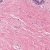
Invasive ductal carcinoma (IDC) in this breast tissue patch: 0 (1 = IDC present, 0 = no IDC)